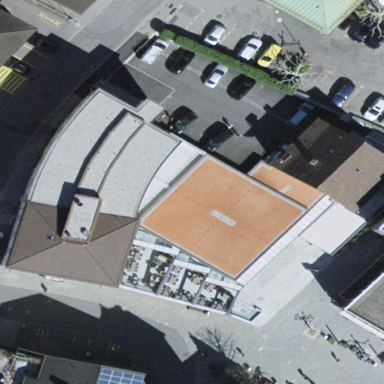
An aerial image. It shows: Restaurant building.